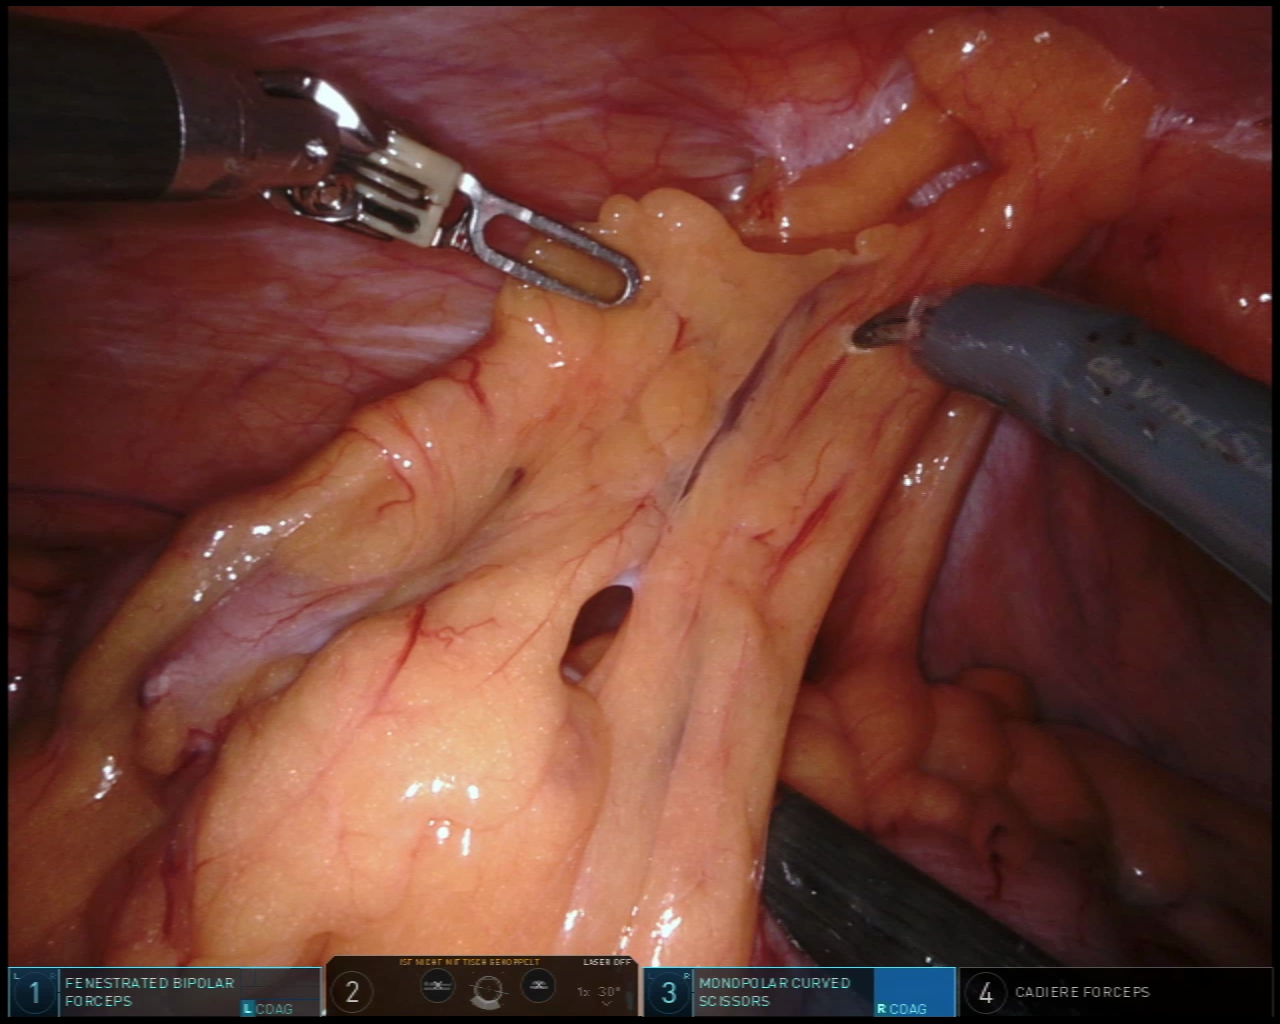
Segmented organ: colon
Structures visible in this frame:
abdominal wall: yes
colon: yes
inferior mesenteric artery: no
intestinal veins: no
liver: no
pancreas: no
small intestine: no
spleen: no
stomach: no
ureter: no
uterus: no
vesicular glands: no